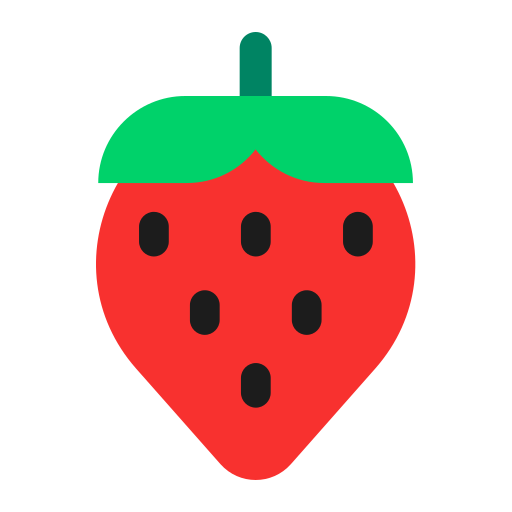
strawberry flat